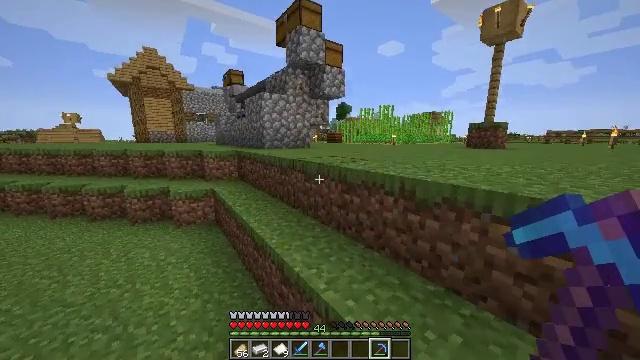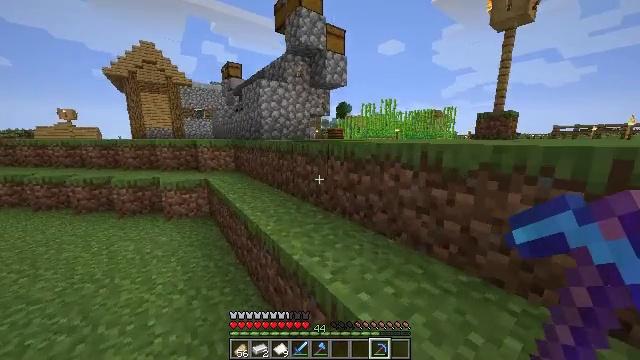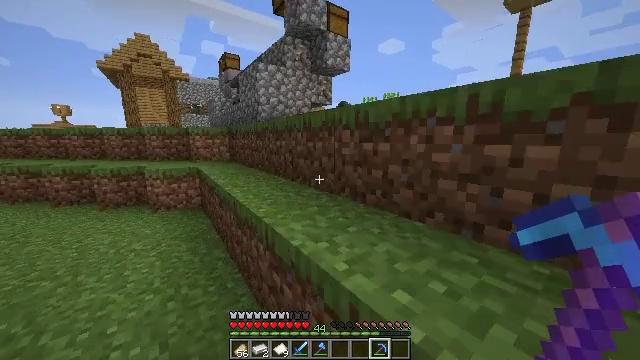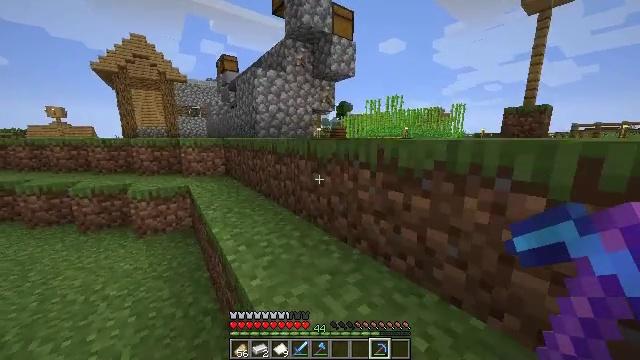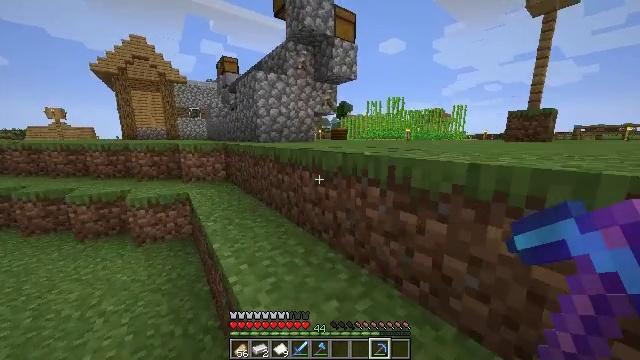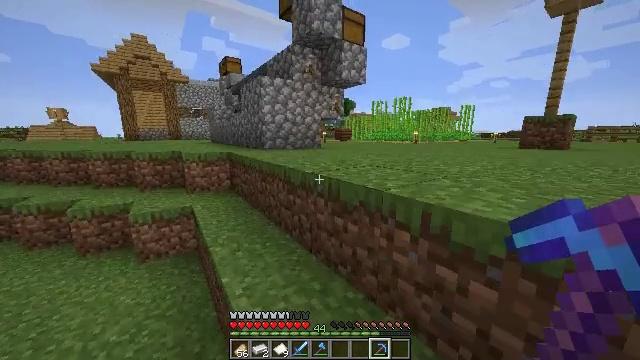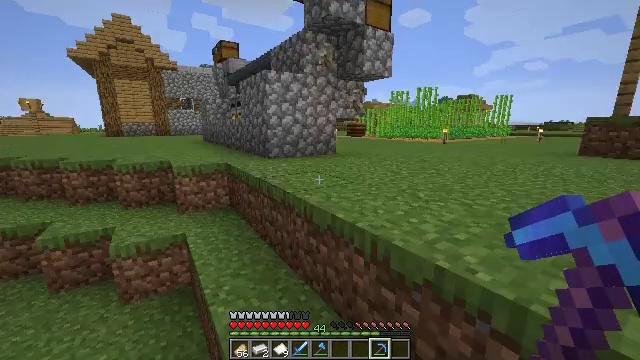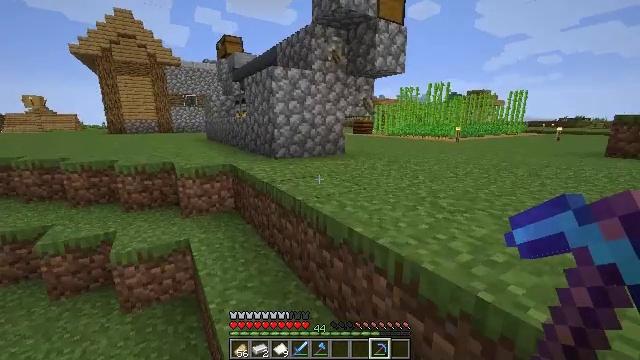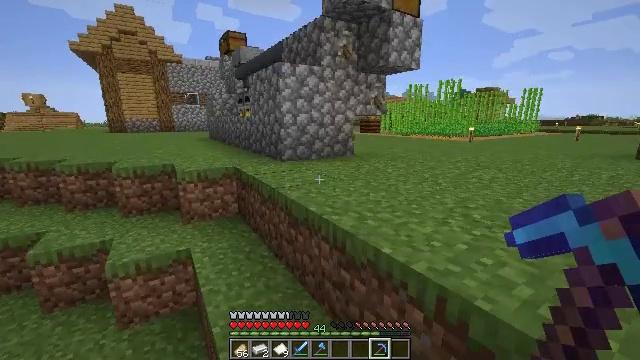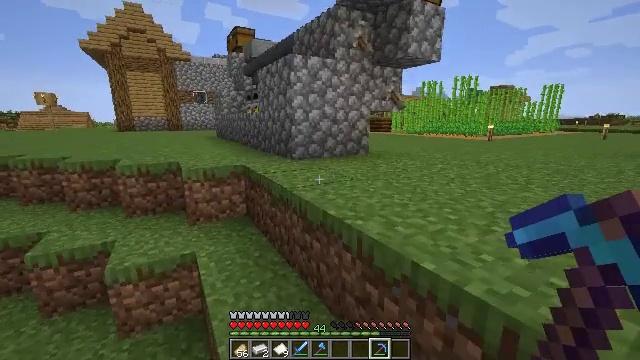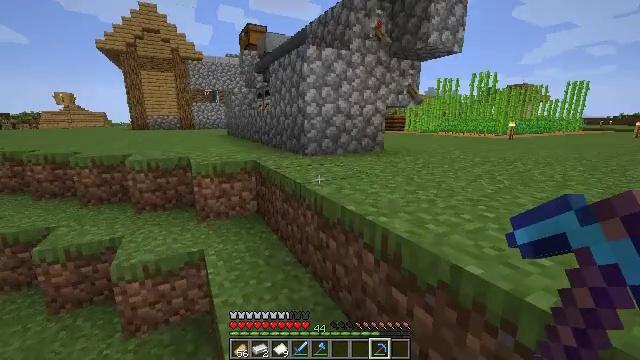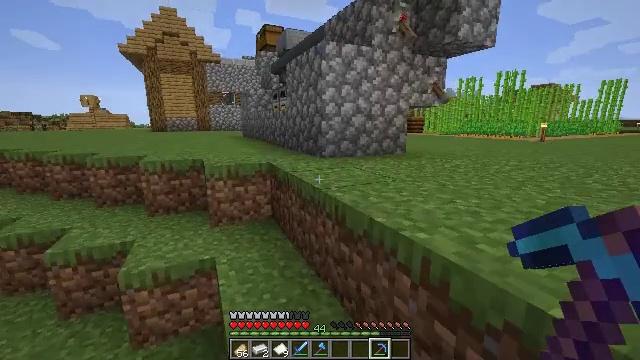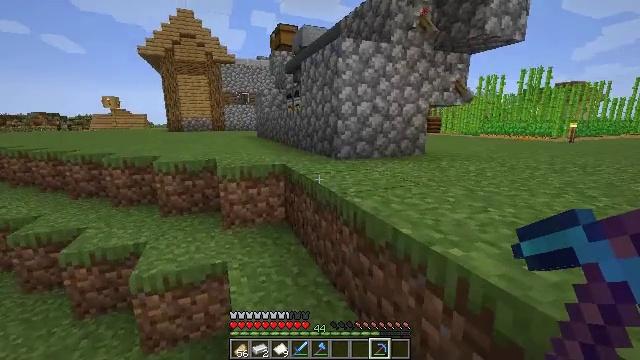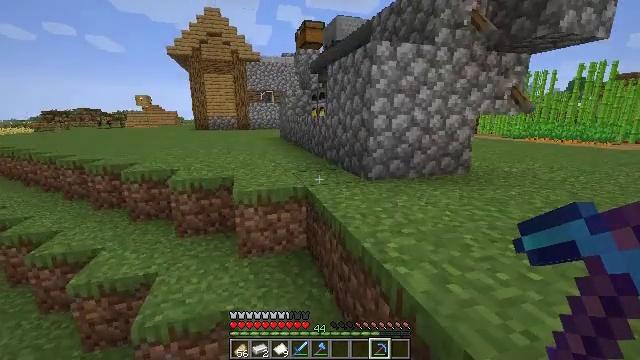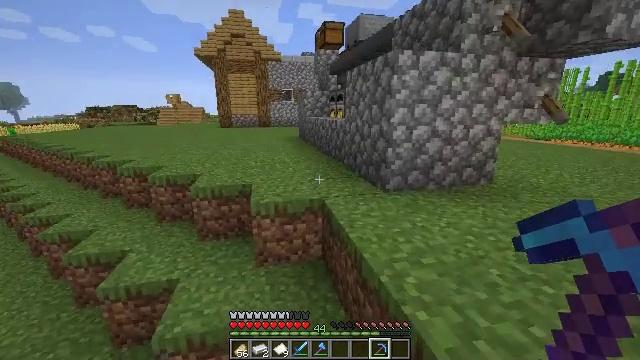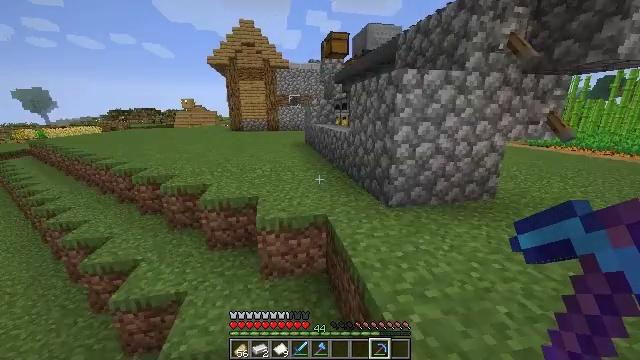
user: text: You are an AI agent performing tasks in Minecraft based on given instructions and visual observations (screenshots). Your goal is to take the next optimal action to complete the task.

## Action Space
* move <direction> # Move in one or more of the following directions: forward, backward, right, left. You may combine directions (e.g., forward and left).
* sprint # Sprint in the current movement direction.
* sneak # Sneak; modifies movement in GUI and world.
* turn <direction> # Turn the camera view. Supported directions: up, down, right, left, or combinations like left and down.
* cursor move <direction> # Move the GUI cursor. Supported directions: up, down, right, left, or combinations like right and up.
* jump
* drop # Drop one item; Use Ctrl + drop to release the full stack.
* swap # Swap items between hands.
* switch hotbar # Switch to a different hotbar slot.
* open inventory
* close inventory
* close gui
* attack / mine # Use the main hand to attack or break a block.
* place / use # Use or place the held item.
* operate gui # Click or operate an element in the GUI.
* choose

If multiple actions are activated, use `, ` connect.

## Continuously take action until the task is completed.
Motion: motion action
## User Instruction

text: Mine grass block from the ground.
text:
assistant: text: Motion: move forward, jump
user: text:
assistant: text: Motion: move forward, sprint, jump
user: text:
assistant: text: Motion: move forward, sprint, jump
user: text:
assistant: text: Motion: move forward, sprint, jump
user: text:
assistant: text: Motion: move forward, sprint, jump
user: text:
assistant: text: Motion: move forward, turn left, jump
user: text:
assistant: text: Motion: move forward, turn left, jump
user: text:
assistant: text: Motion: move forward, jump
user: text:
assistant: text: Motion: move forward, turn left, jump
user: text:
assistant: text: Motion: move forward, turn left, jump
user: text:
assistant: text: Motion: move forward, turn left, jump
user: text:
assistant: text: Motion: move forward, turn left, jump
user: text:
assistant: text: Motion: move forward, sprint, turn left and down, jump
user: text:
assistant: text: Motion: move forward, sprint, turn left and down, jump
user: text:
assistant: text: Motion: move forward, sprint, turn left, jump
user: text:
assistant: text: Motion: move forward, sprint, jump
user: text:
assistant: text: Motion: move forward, jump
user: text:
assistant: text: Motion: move forward, jump
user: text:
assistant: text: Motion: move forward, jump
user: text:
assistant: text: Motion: move forward, jump
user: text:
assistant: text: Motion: move forward, jump
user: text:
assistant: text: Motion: move forward, jump
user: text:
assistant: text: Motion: move forward, turn left, jump
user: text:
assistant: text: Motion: move forward, sprint, turn left, jump
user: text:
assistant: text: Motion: move forward, sprint, turn left, jump
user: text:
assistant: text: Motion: move forward, sprint, turn left, jump
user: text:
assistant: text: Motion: move forward, sprint, turn left, jump
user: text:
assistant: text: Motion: move forward, turn left, jump
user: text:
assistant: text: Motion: move forward, turn left, jump
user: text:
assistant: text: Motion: move forward, turn left, jump